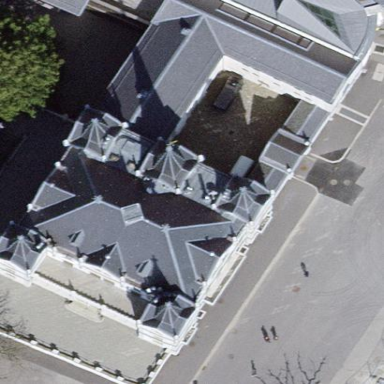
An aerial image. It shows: Stately castle that is historic building.